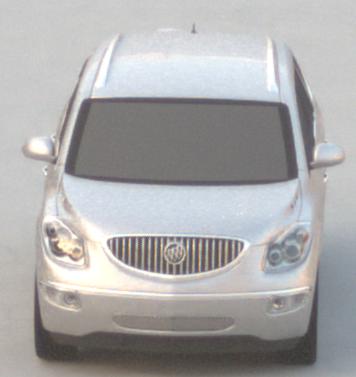
Make: Buick
Model: Enclave
Detailed model: GMT967
Model produced from: 2007
Model produced until: 2017
Doors: 5
Color: white
Road condition: dry road
Daytime: sunrise or sunset
Contrast: low contrast